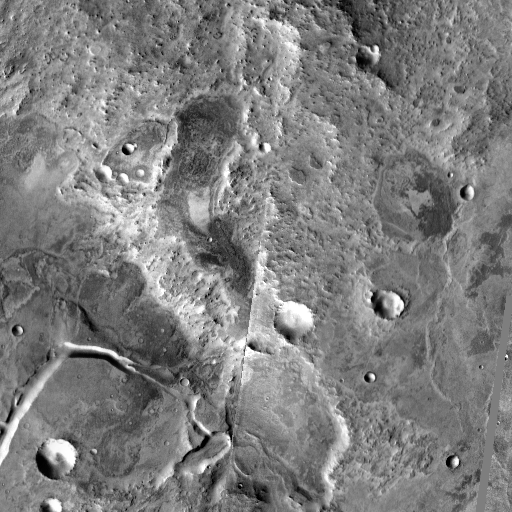
Crater classes present: Background, Other, Buried, Secondary